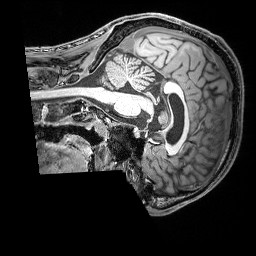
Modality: T1w
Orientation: sagittal
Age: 21
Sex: male
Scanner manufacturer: siemens
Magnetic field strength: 3 T
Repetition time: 2.53 s
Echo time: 0.00388 s